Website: walmart
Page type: stored-credit-cards
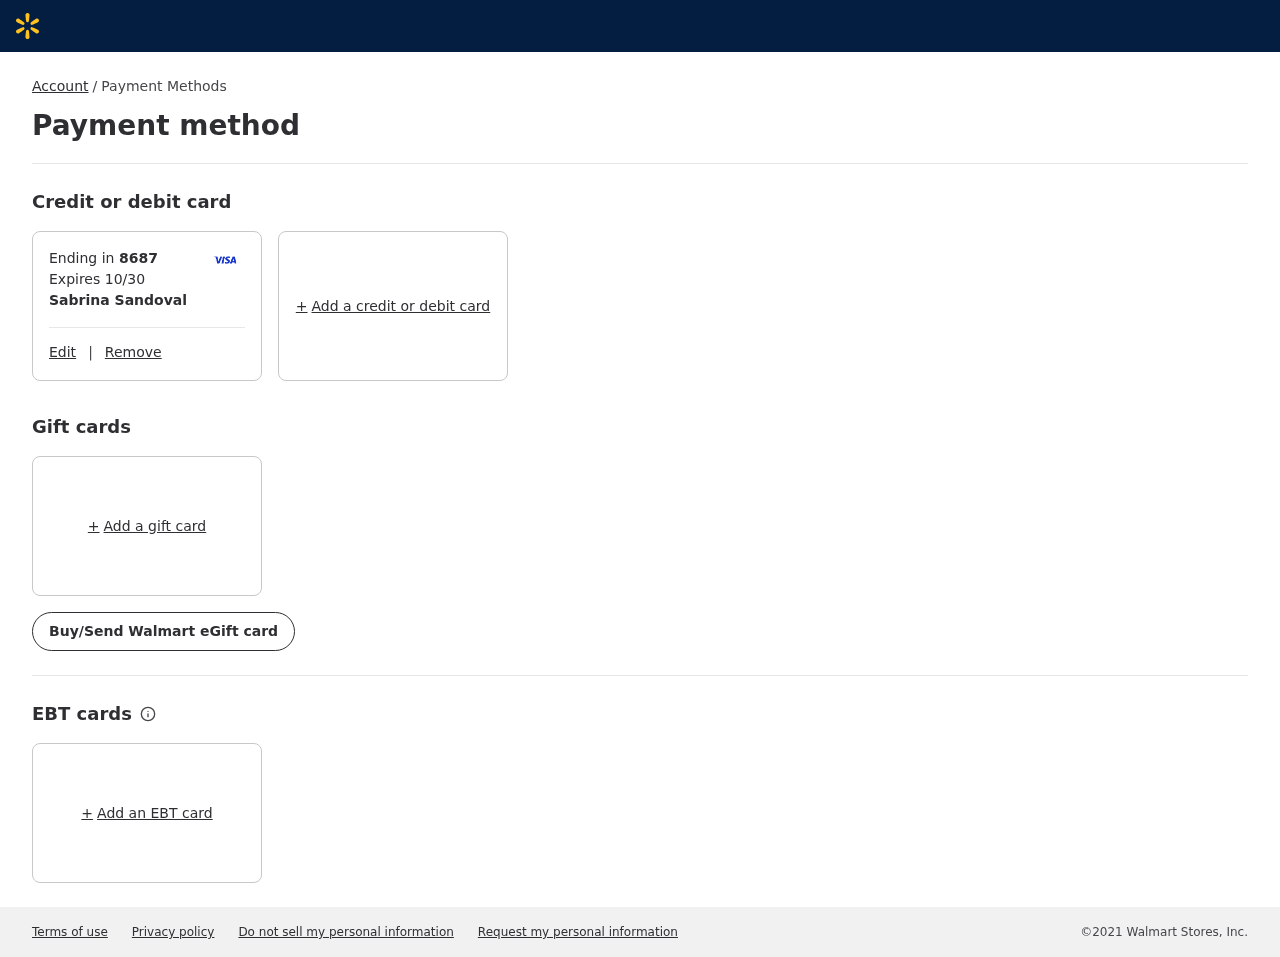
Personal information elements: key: PII_CARD_EXPIRY
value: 10/30
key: PII_CARD_LAST4
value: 8687
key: PII_FULLNAME
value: Sabrina Sandoval